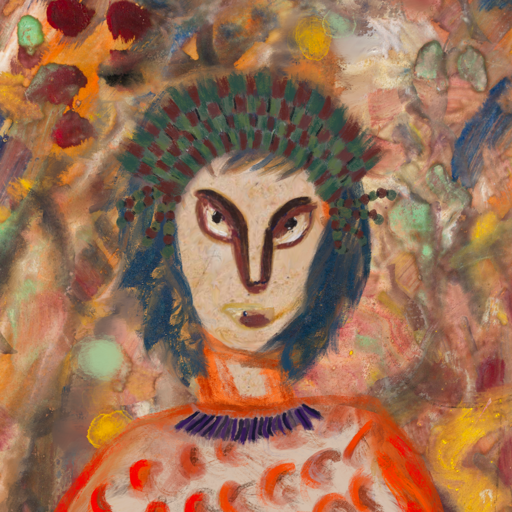
Background: Mother_And_Son_Mother, Head And Neck Front: Rupkatha, Face Front: After_Raid, Bust: Rupkatha, Hair Front: InTheSun, Head Accessory: After_Raid_Crown, Second Necklace: Blank, Necklace: HillGirl, Baby: Blank